Question: I need to create drop down menu (see the picture). What methods are there? What should I use?

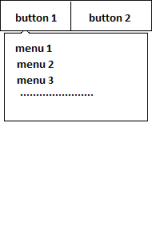
Answer: LWUIT 1.5 includes a popup dialog which does exactly that. It also has the ability to use an arrow border when specified. See the LWUITDemo's Dialog demo.